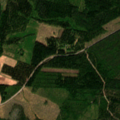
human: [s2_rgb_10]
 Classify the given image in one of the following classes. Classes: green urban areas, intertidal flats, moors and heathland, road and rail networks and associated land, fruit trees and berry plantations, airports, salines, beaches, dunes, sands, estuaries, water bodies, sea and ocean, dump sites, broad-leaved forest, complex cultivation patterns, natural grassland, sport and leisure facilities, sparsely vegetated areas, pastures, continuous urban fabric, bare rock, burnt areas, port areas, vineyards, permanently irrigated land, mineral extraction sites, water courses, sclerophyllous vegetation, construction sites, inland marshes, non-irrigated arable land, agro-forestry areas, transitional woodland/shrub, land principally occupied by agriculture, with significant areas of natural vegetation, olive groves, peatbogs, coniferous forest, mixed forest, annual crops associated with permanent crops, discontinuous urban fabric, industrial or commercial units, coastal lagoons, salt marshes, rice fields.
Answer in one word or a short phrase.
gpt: coniferous forest, mixed forest, transitional woodland/shrub